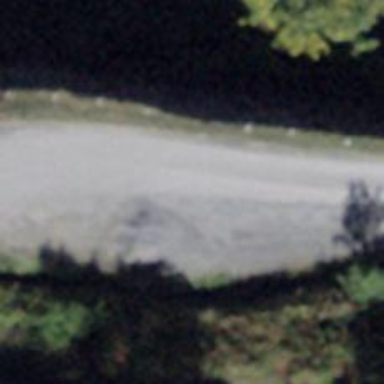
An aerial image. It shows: Passing place on the road.